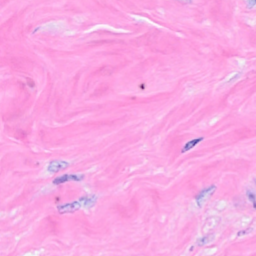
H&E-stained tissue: Breast